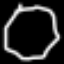
Label: octagon